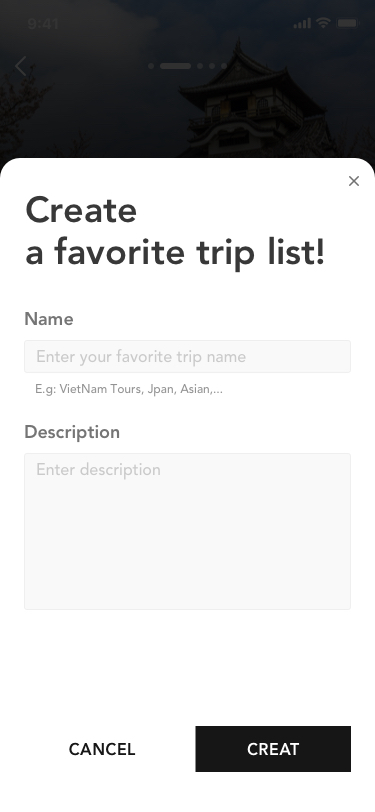
Text in this UI design:
14/16
3 DAYS ( 20   22 Mar 2019 )
$512
Destination
Review
Tour code:
NNSGN5843-007-200719VN-H
Nagoya
& Tokyo
E.g: VietNam Tours, Jpan, Asian,...
Name
Description
Create
a favorite trip list!